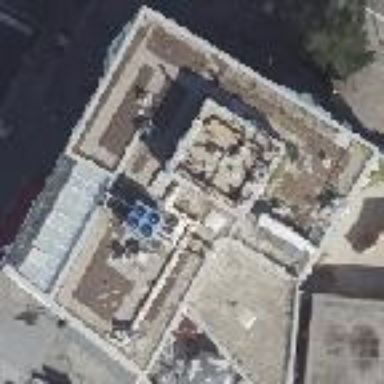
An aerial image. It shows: Part of building.